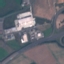
Land use / land cover: Highway